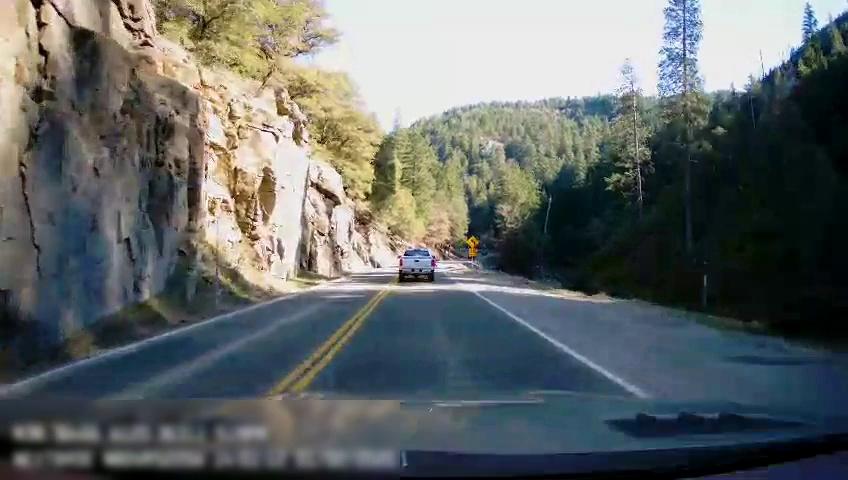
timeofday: Day
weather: Sunny
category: Drivable Space
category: Drivable Space
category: Vehicles | Truck
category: Lanes | Opposite Lane
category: Lanes | Current Lane
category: Lanes | Opposite Lane
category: Lanes | Current Lane
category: Traffic | Signs
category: Traffic | Signs